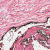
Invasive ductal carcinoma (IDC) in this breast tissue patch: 0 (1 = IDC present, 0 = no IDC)